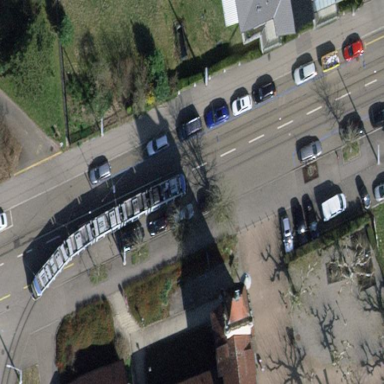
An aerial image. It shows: Parking lane.